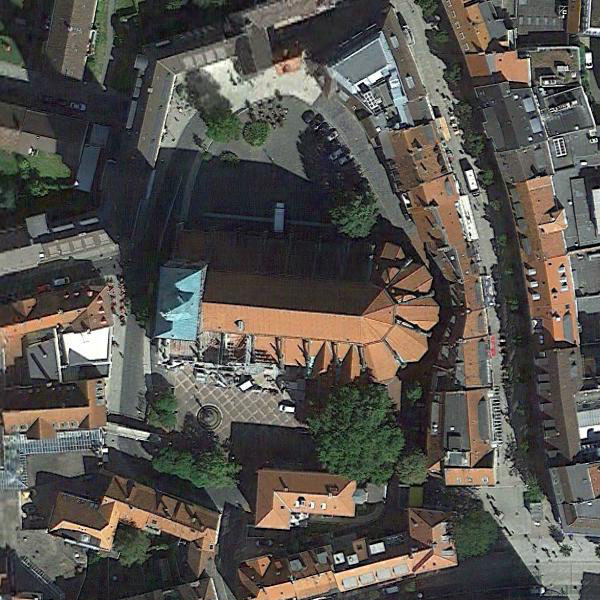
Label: Church